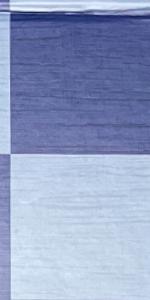
Label: Empty